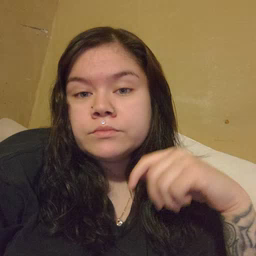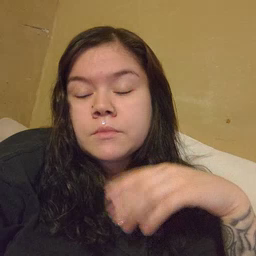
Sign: bye